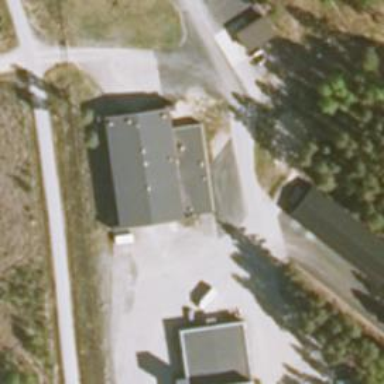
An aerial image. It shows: Government office.